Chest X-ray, AP view. Patient: 51 years old, sex M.
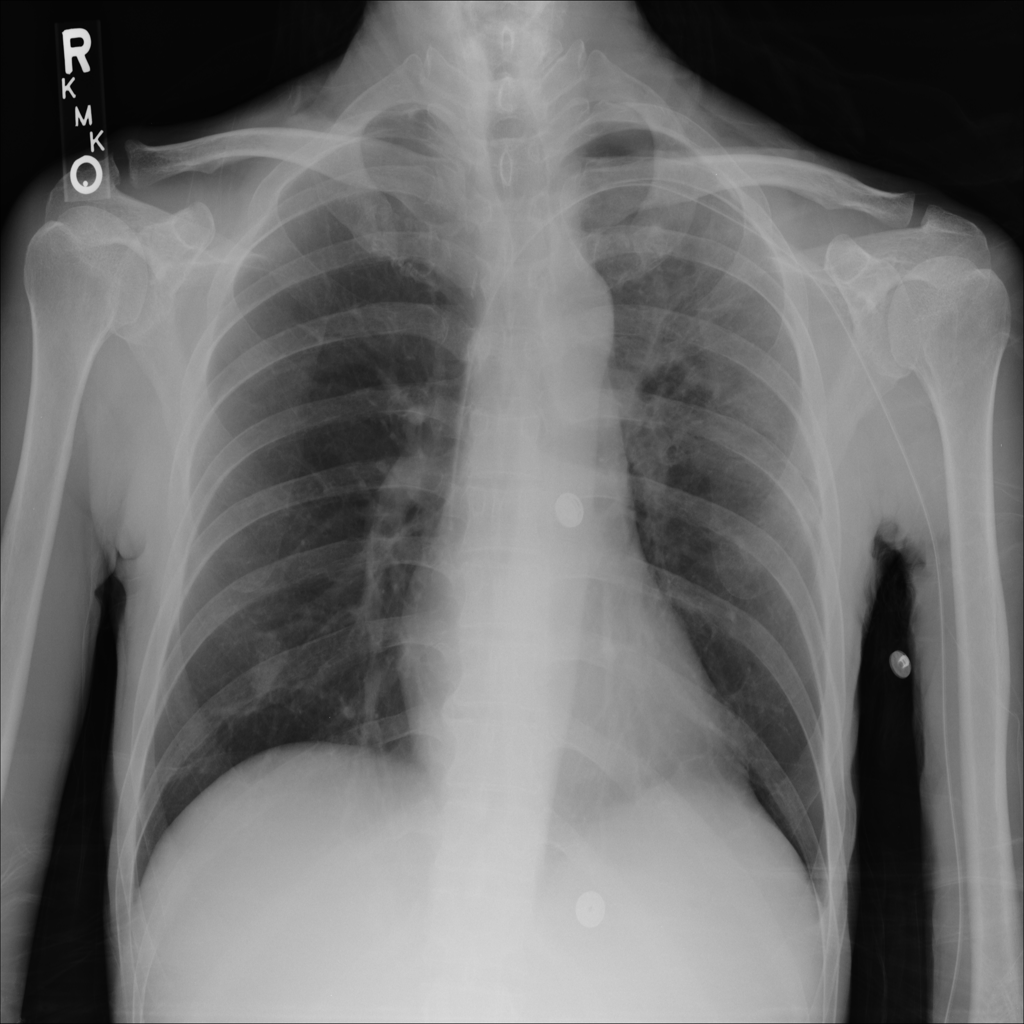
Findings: No Finding